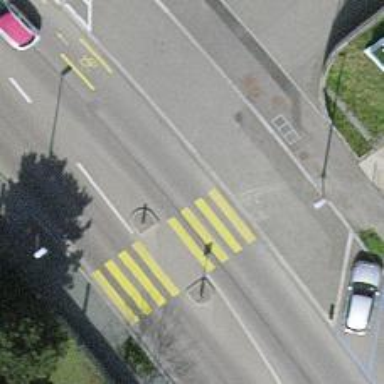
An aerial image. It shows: Marked road crossing with pedestrian island.